Question: I'm relatively new to Backbone, and I'm trying to pass data back and forth between my server-side code. I have a collection setup:
'''
var AppCollection = Backbone.Collection.extend({
model: AppModel,
url: 'data.php'
});
'''
And then in my view I have my initialize pulling:
'''
initialize: function(){
items = this.collection.fetch();
console.log(items);
}
'''
Which outputs the 'items' object. I've tried 'console.log(items.responseText)' to just print out the contents of the returned JSON but I'm getting 'undefined'.
Here's what I'm seeing in my console with 'console.log(items)':

My goal is just to output that responseText. Any ideas?
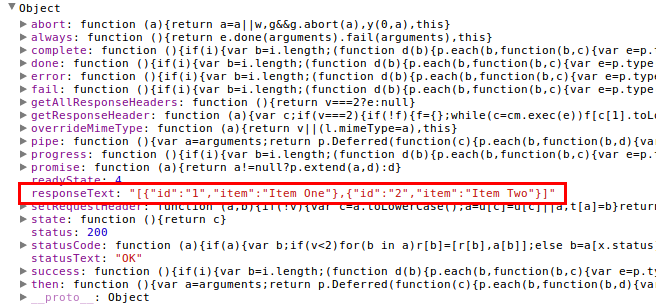
Answer: As the <URL>' returns a 'jQxhr' object.
There are two possible ways to achieve, either you can write success and error callbacks to the fetch like this:
'''
this.collection.fetch({
success : function(collection, response) {
// code here
},
error : function(collection, response) {
// code here
}
});
'''
Or you can bind an event to reset method of the collection which is fired after the collection is successfully loaded.
'''
this.collection.bind("reset", method_name);
'''
You can access the collection on the 'method_name', as it will be executed after the 'fecth()' ajax is executed. But I would suggest to use the first way as the second has its own other use cases.